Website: apple
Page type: billing-address
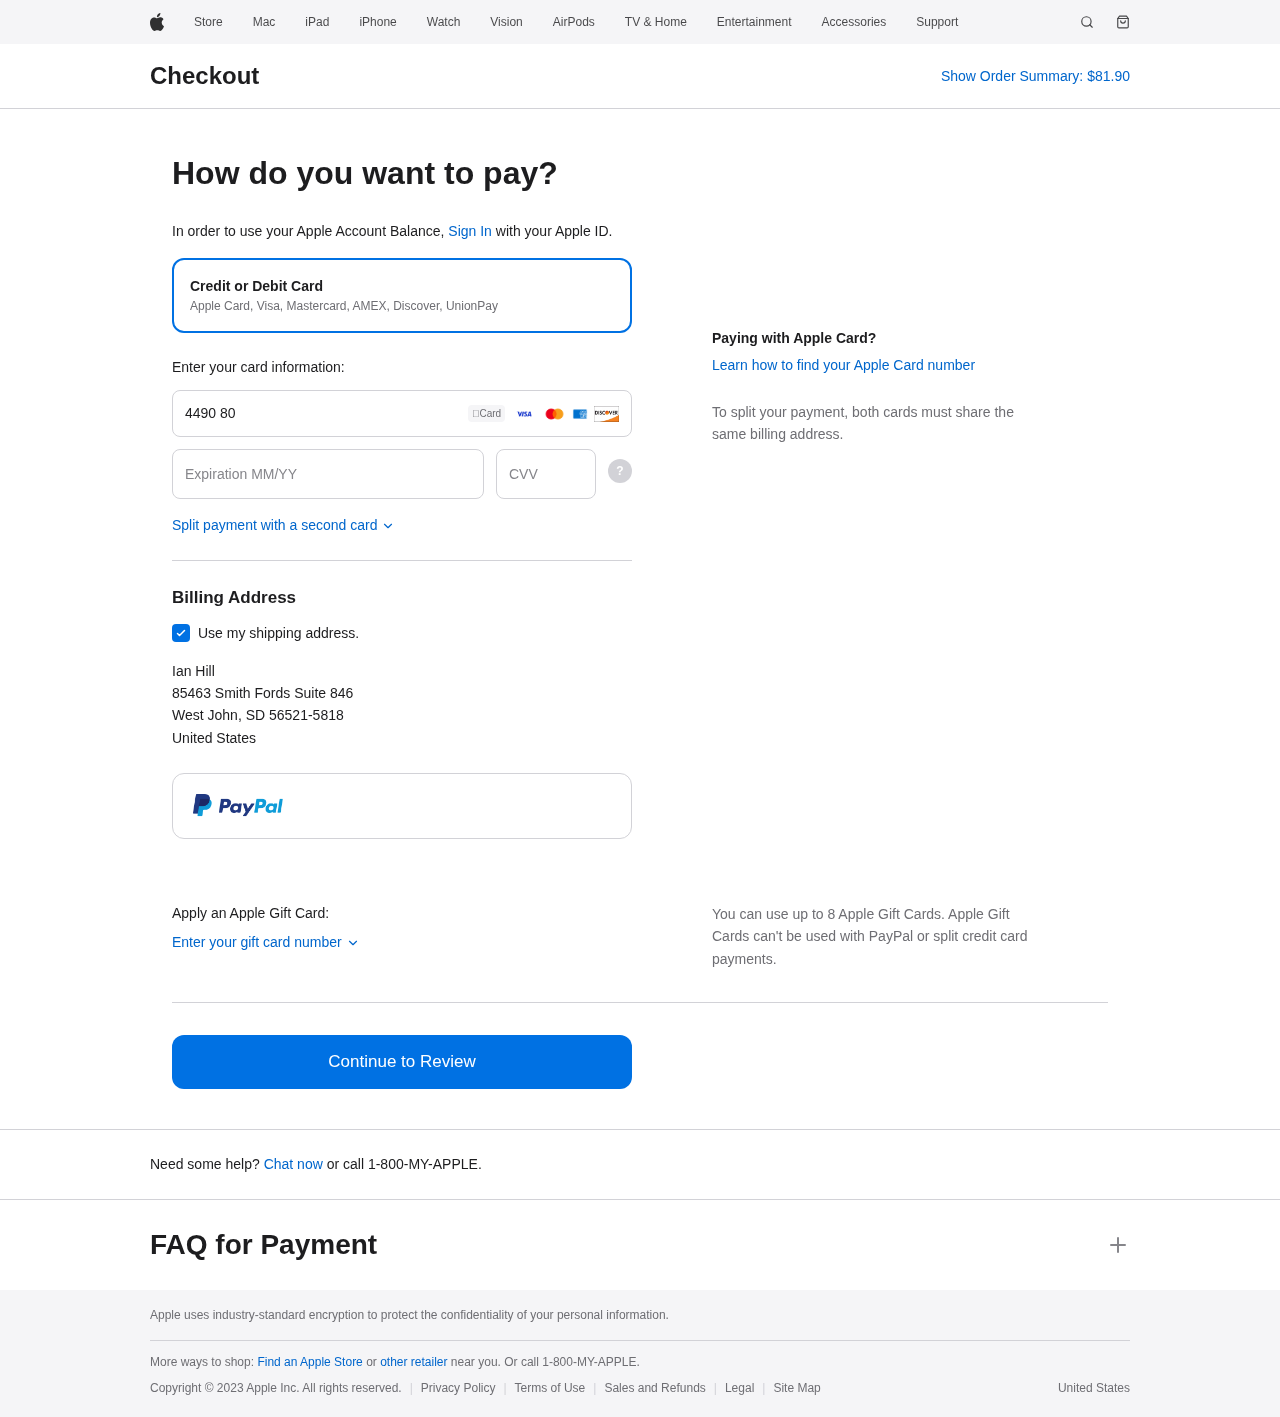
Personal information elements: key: PII_CARD_CVV
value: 616
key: PII_CARD_EXPIRY
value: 03/29
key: PII_CARD_NUMBER
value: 4490 8045 4012 9131
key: PII_CITY
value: West John
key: PII_COUNTRY
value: United States
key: PII_FULLNAME
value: Ian Hill
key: PII_POSTCODE_FULL
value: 56521-5818
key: PII_STATE_ABBR
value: SD
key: PII_STREET
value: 85463 Smith Fords Suite 846
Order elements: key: ORDER_TOTAL
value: $81.90